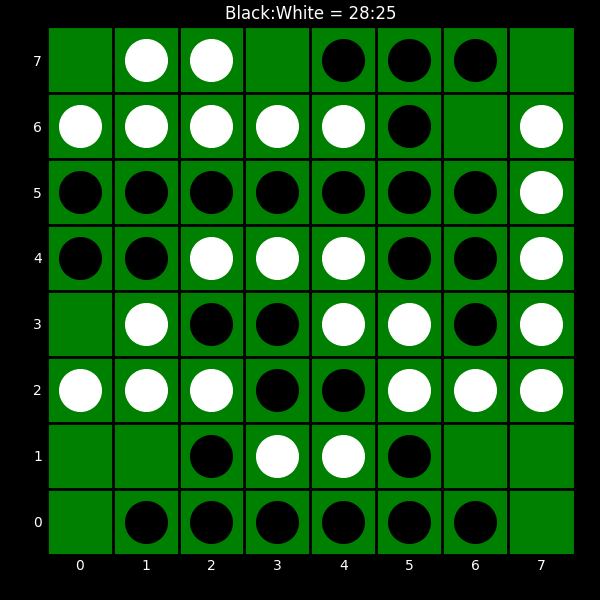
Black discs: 28
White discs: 25